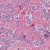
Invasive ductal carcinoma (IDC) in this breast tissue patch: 1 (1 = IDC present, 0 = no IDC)